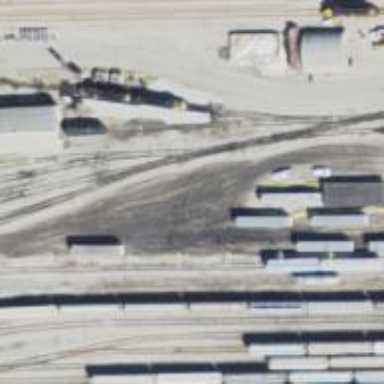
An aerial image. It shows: Rail spur service.